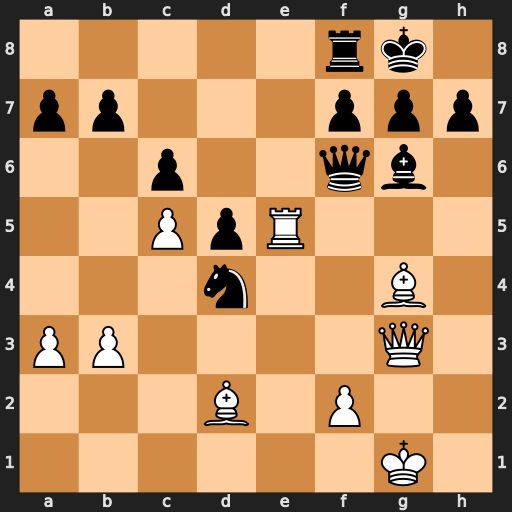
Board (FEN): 5rk1/pp3ppp/2p2qb1/2PpR3/3n2B1/PP4Q1/3B1P2/6K1
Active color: w
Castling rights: -
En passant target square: -
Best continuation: Bg5 Qxe5 Qxe5